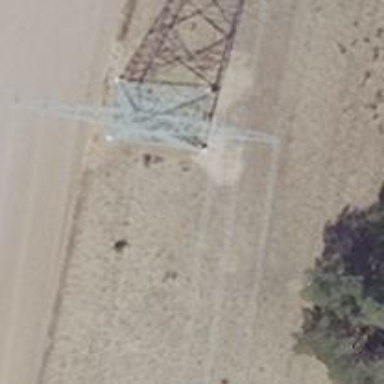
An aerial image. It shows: Power tower.